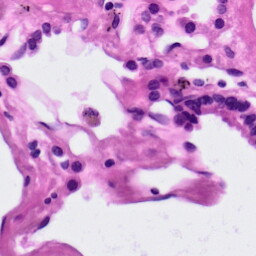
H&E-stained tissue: Lung